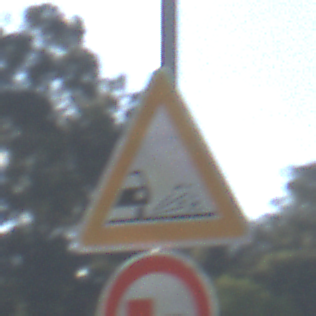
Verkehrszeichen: SplittSchotter
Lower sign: UeberholverbotKraftfahrzeuge
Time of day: MorningAfternoon
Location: Outdoor (Nature)
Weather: PartlyCloudy
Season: NotSpecified
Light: Natural